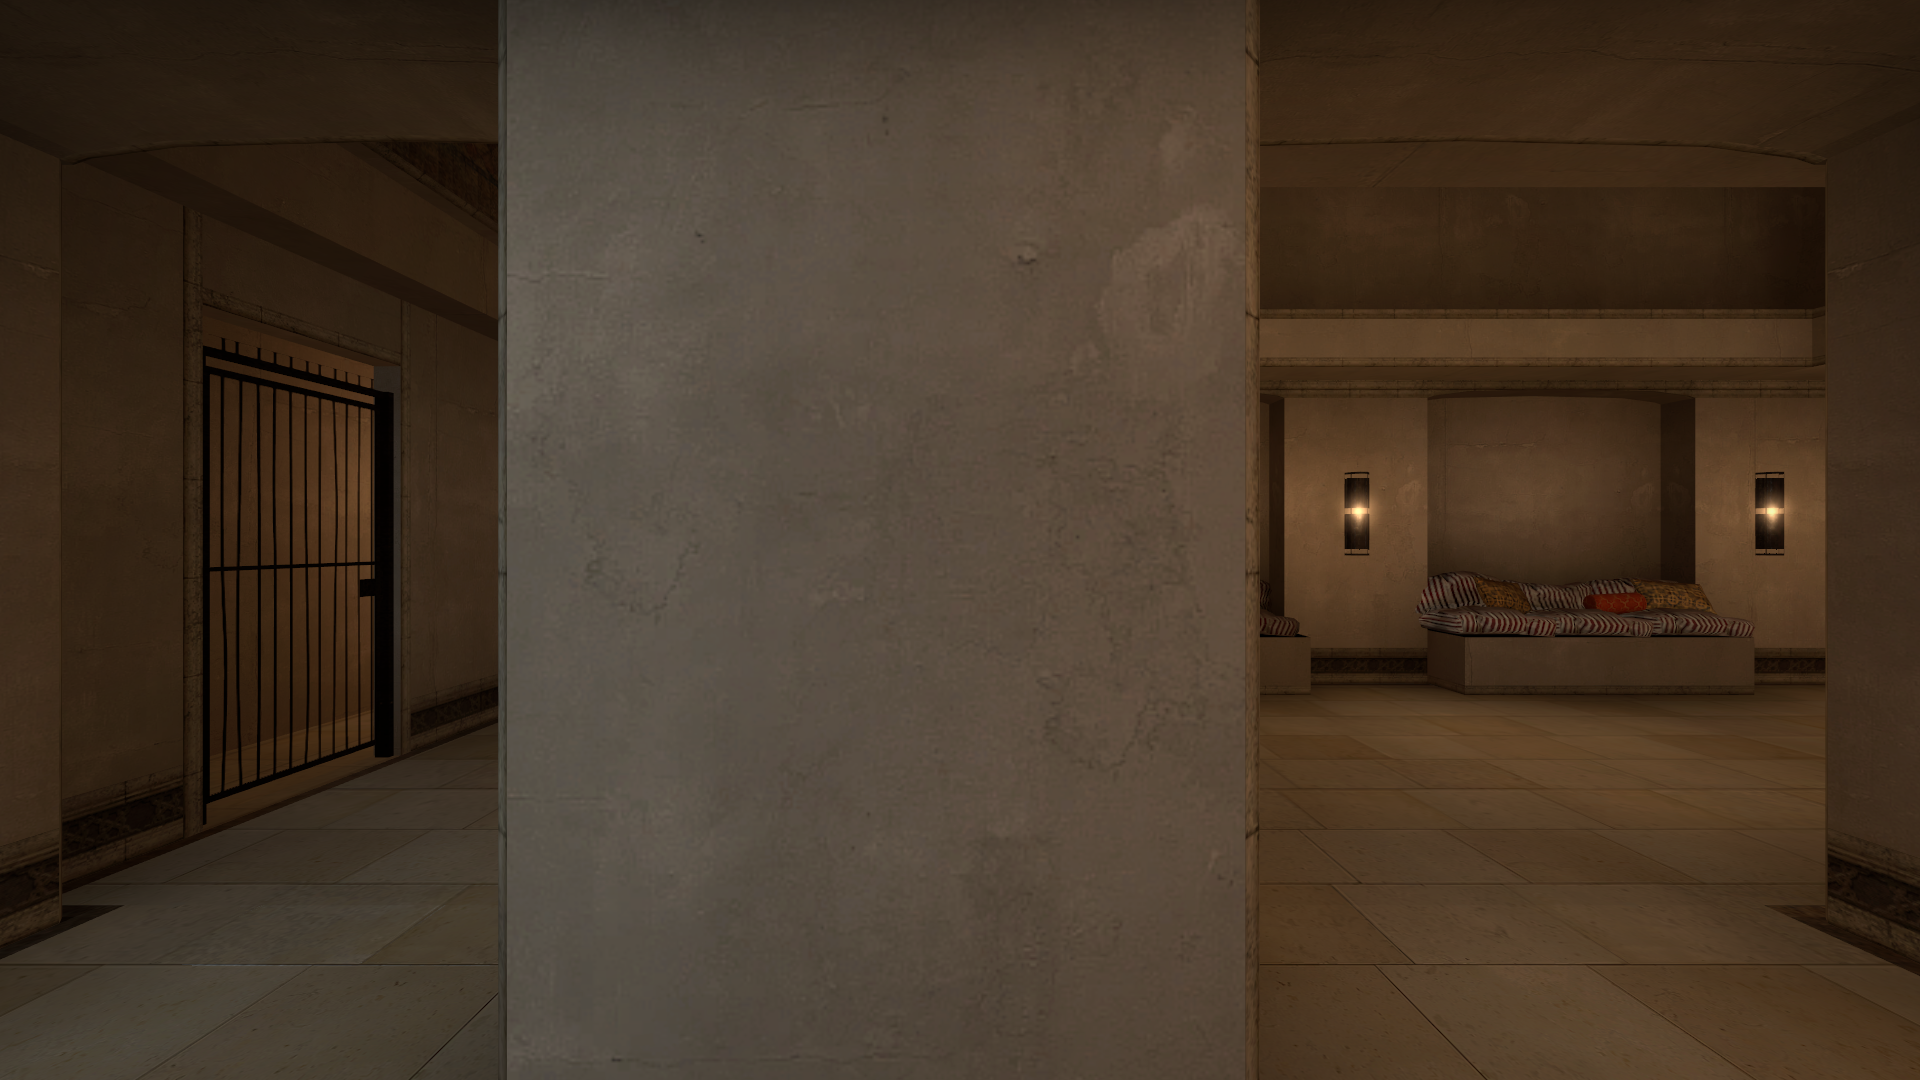
Map: de_mirage